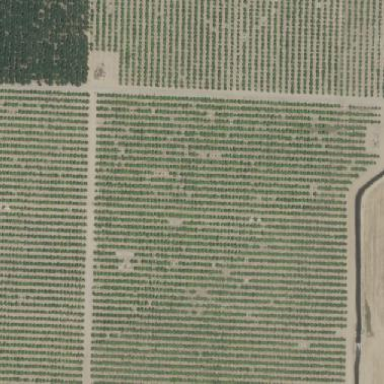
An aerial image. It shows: Orchard.